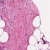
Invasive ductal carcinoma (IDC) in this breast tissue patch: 0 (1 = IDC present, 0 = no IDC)